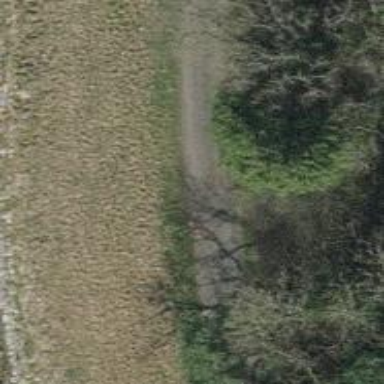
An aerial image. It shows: Unpaved path.